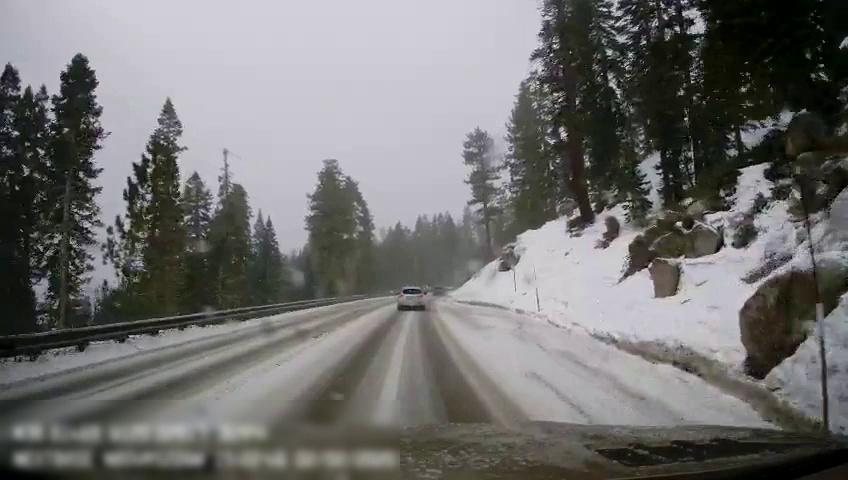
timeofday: Day
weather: Snowy
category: Drivable Space
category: Vehicles | SUV
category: Vehicles | Car